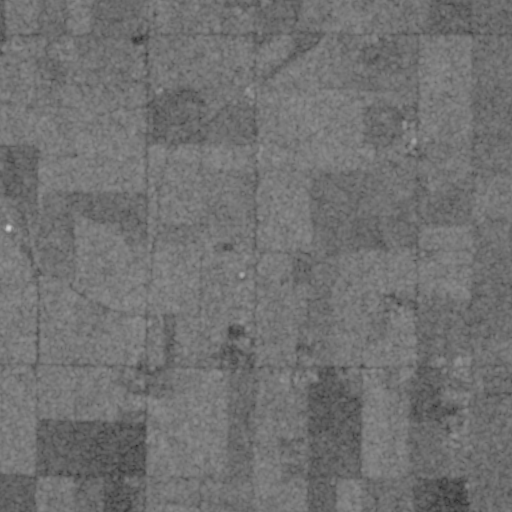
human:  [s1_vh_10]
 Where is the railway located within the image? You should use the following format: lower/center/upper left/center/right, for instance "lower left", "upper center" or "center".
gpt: The railway is located in the left of the image.
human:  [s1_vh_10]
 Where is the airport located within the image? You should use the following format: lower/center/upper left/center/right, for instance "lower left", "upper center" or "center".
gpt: There is no airport in the image.

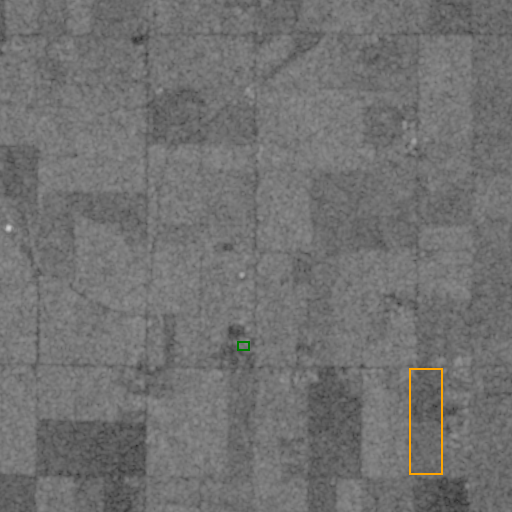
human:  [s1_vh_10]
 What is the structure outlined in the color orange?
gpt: The structure outlined in orange is a crop field.
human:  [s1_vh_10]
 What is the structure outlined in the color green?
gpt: The structure outlined in green is a building.
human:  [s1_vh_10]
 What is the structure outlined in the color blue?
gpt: There is no blue outline.